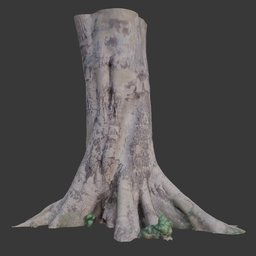
Label: nature